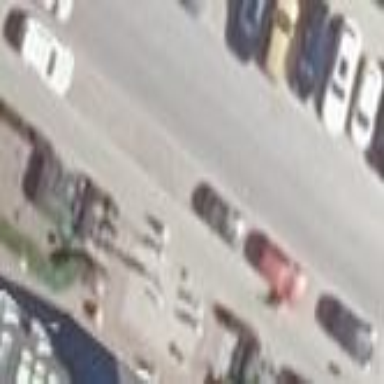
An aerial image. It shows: Street-side parking space available for use. This normal parking space is designated for public use.